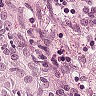
Metastatic tissue present: yes